Question: I want to use the excerpt of a post in order to use that content on a
'''
<a href="<?php the_excerpt(); ?>">Link</a>
'''
But it only generates blank spaces and the url is not well inserted, any idea how to fix this?
here is a screen:
thanks in advance
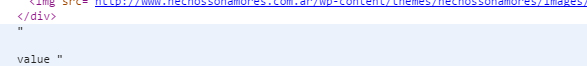
Answer: You might try using the function 'get_the_excerpt()' instead. See documentation here: <URL>
Write the result of get_the_excerpt() into a var and insert it whereever you want. Functions with "the_xxx" are meant to be used in the loop: <URL>
edit:
I tried to reproduce your results and found the problem! There are some theme functions (within functions.php) which auto add a "read more" link to each generated excerpt no matter if you use the_excerpt or get_the_excerpt.
In my case the Twenty Eleven theme uses this:
'''
/**
* Set the post excerpt length to 40 words.
*
* To override this length in a child theme, remove
* the filter and add your own function tied to
* the excerpt_length filter hook.
*
* @since Twenty Eleven 1.0
*
* @param int $length The number of excerpt characters.
* @return int The filtered number of characters.
*/
function twentyeleven_excerpt_length( $length ) {
return 40;
}
add_filter( 'excerpt_length', 'twentyeleven_excerpt_length' );
if ( ! function_exists( 'twentyeleven_continue_reading_link' ) ) :
/**
* Return a "Continue Reading" link for excerpts
*
* @since Twenty Eleven 1.0
*
* @return string The "Continue Reading" HTML link.
*/
function twentyeleven_continue_reading_link() {
return ' <a href="'. esc_url( get_permalink() ) . '">' . __( 'Continue reading <span class="meta-nav">&rarr;</span>', 'twentyeleven' ) . '</a>';
}
endif; // twentyeleven_continue_reading_link
/**
* Replace "[...]" in the Read More link with an ellipsis.
*
* The "[...]" is appended to automatically generated excerpts.
*
* To override this in a child theme, remove the filter and add your own
* function tied to the excerpt_more filter hook.
*
* @since Twenty Eleven 1.0
*
* @param string $more The Read More text.
* @return The filtered Read More text.
*/
function twentyeleven_auto_excerpt_more( $more ) {
if ( ! is_admin() ) {
return ' &hellip;' . twentyeleven_continue_reading_link();
}
return $more;
}
add_filter( 'excerpt_more', 'twentyeleven_auto_excerpt_more' );
/**
* Add a pretty "Continue Reading" link to custom post excerpts.
*
* To override this link in a child theme, remove the filter and add your own
* function tied to the get_the_excerpt filter hook.
*
* @since Twenty Eleven 1.0
*
* @param string $output The "Continue Reading" link.
* @return string The filtered "Continue Reading" link.
*/
function twentyeleven_custom_excerpt_more( $output ) {
if ( has_excerpt() && ! is_attachment() && ! is_admin() ) {
$output .= twentyeleven_continue_reading_link();
}
return $output;
}
add_filter( 'get_the_excerpt', 'twentyeleven_custom_excerpt_more' );
'''
I removed all the above code from functions.php (just to ensure there is no automated excerpt modification) and tried it again with the result you are looking for! Calling 'get_the_excerpt()' shows a plain text without any formating or wired hrefs within.
To ensure the rest of your Page would still work I'd recommend to create your own excerpt function instead of removing this functions.